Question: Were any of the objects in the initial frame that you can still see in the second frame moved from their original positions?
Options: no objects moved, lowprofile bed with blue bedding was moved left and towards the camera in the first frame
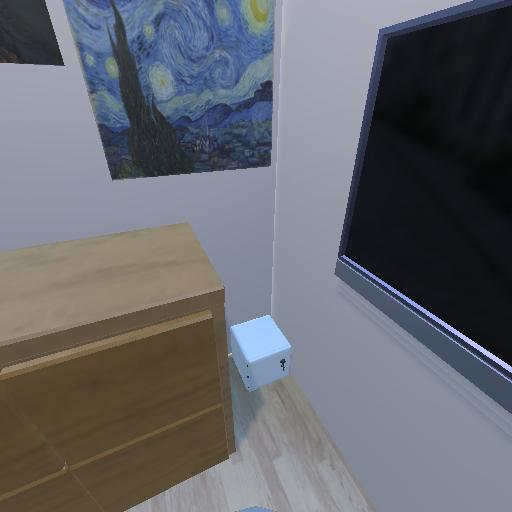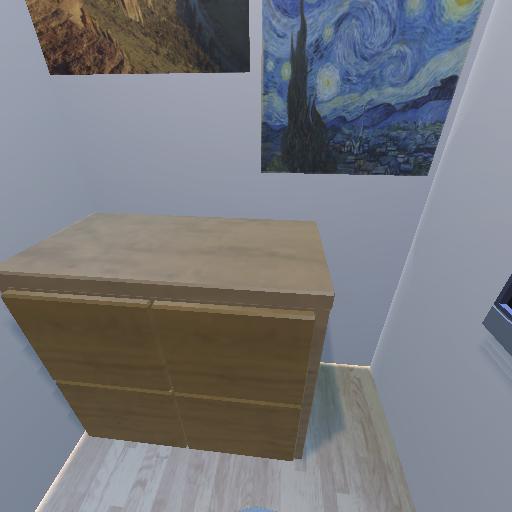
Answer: no objects moved